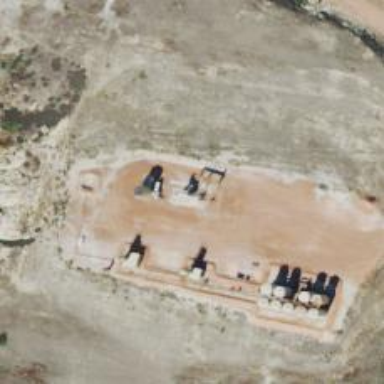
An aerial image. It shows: Petroleum well that is man-made.